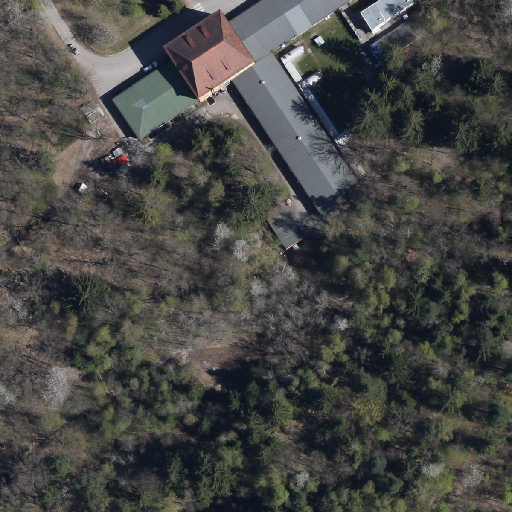
Referring expression: sidewalk